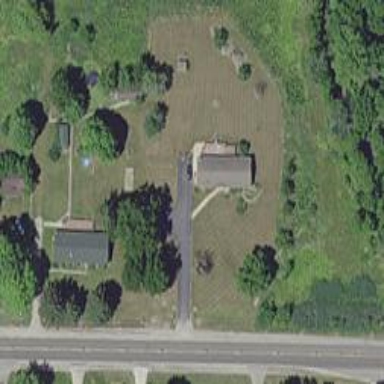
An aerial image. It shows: Driveway leading to service road.